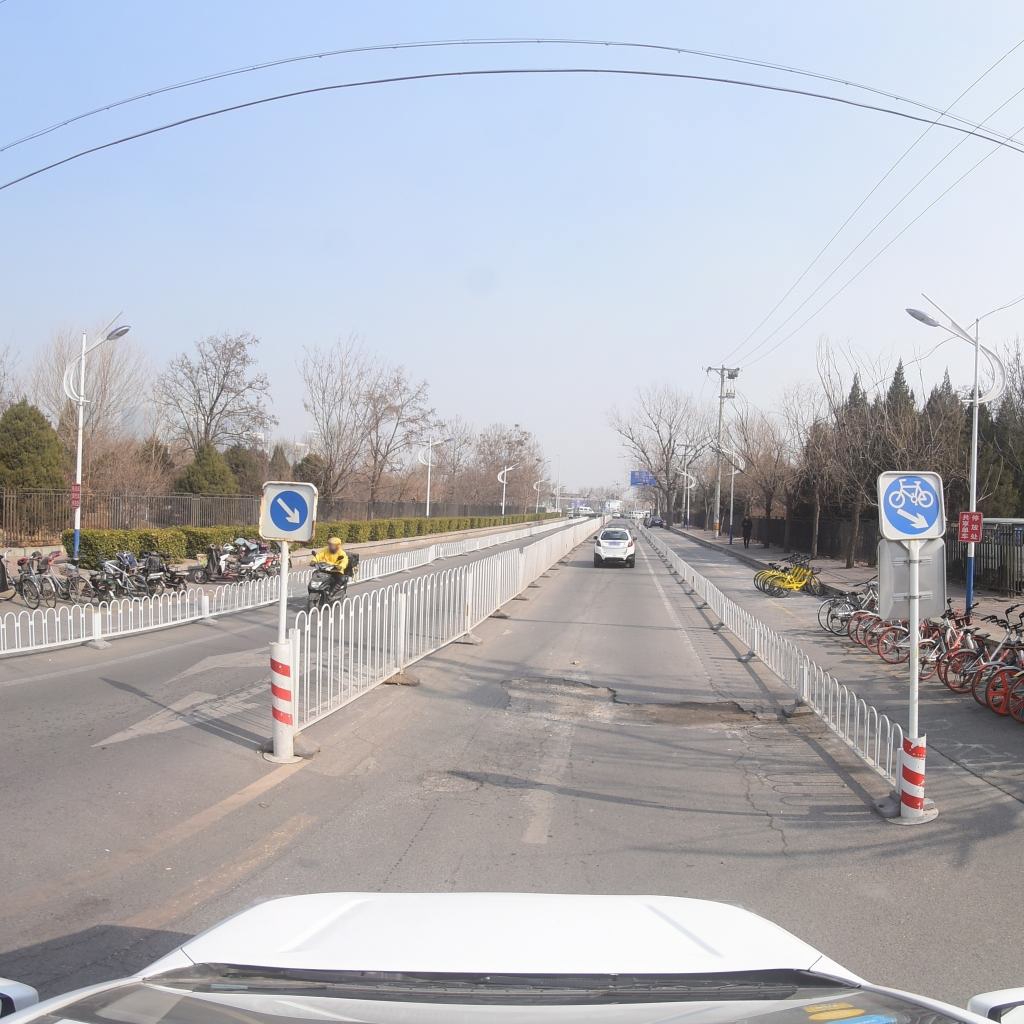
Region: Fengtai
Road damage annotations: longitudinal crack, pothole, pothole, longitudinal crack